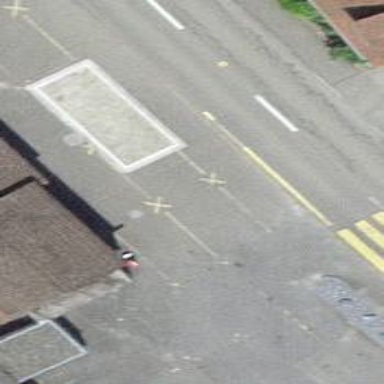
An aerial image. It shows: Weighbridge located on service road with asphalt surface.